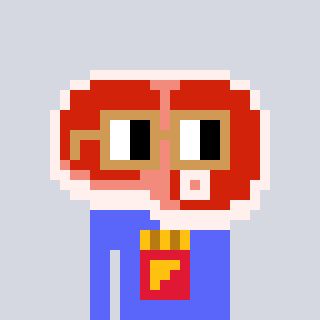
a pixel art character with square brown glasses, a steak-shaped head and a purple-colored body on a cool background